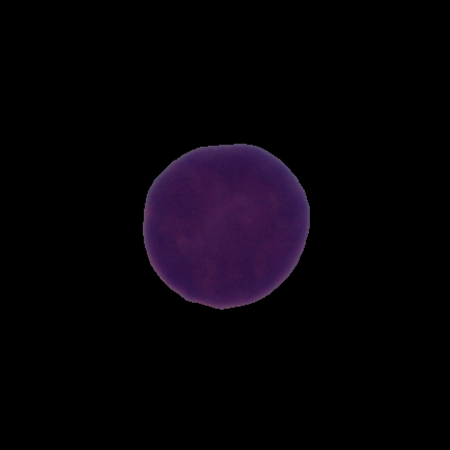
Label: healthy